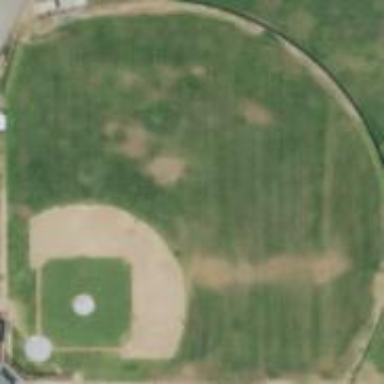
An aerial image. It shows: Baseball pitch for leisure land.